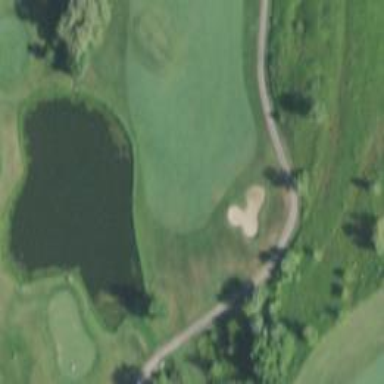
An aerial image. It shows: View of golf hole.